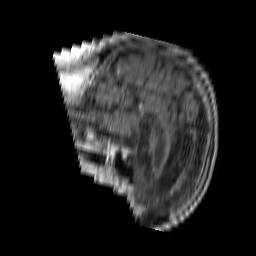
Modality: T1w
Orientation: sagittal
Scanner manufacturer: philips
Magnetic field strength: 1.5 T
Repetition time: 0.7464 s
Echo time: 0.012 s